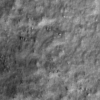
Label: not_dusty